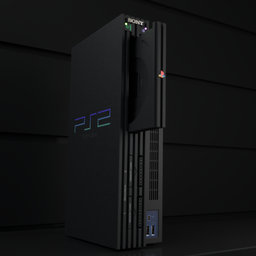
Label: electronics